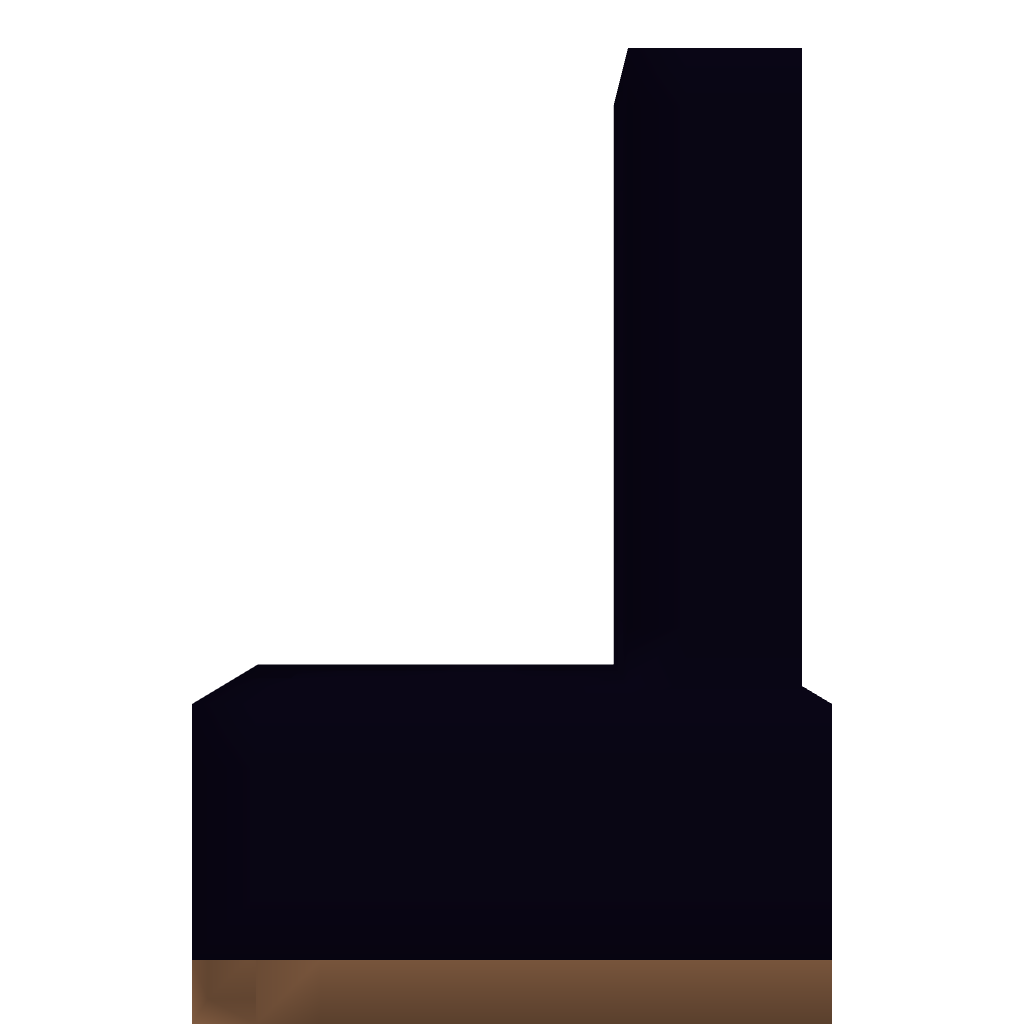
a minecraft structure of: Compact redstone cannon (Obsidian)